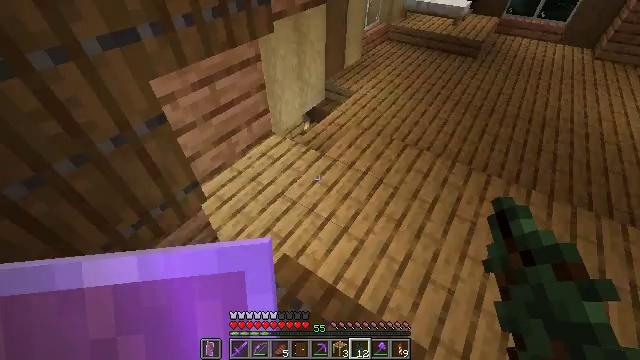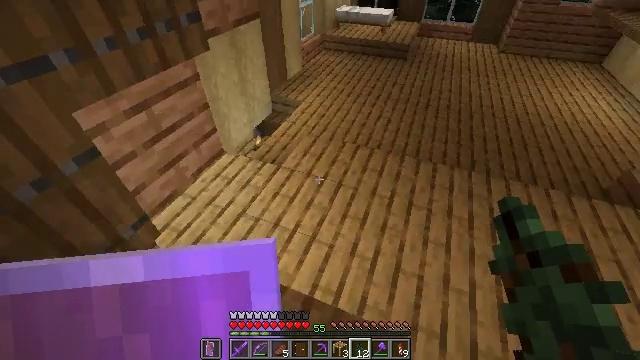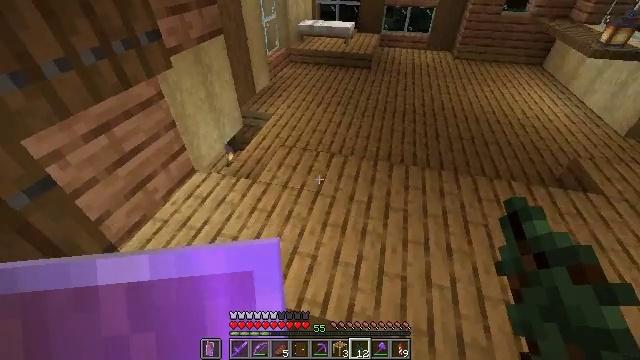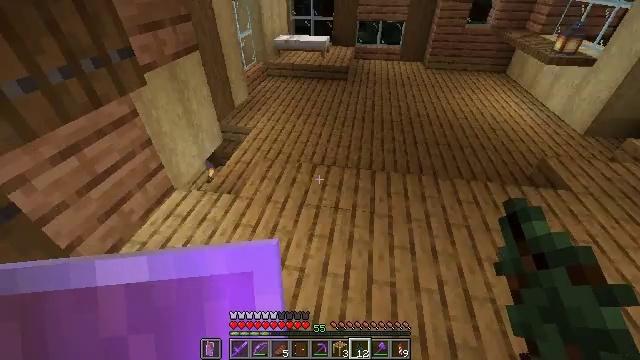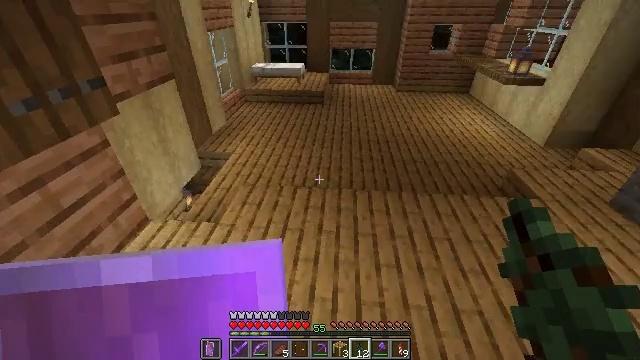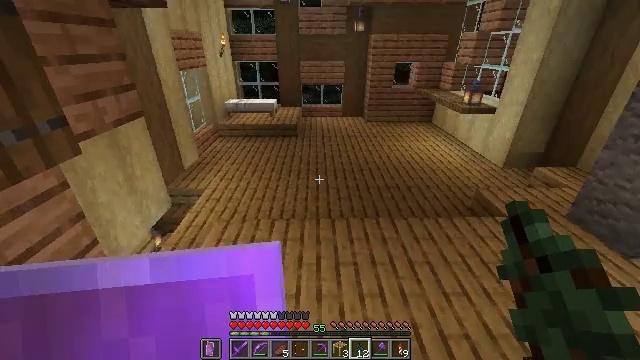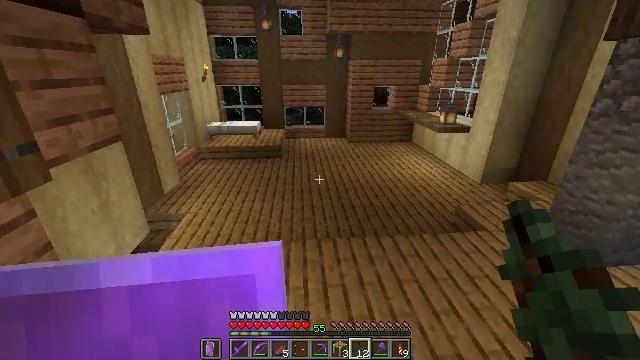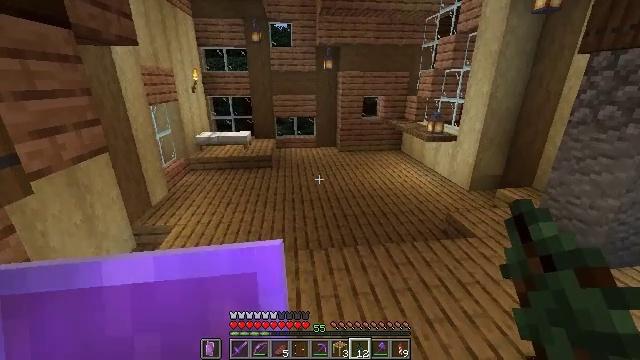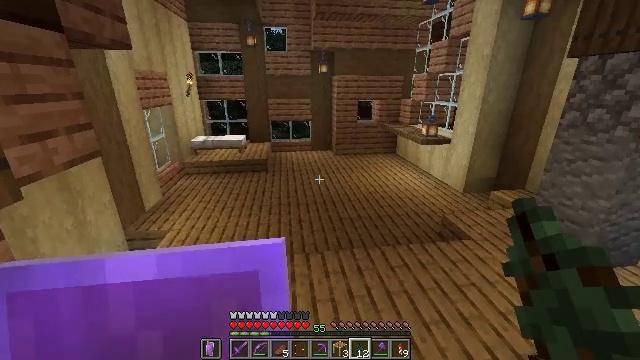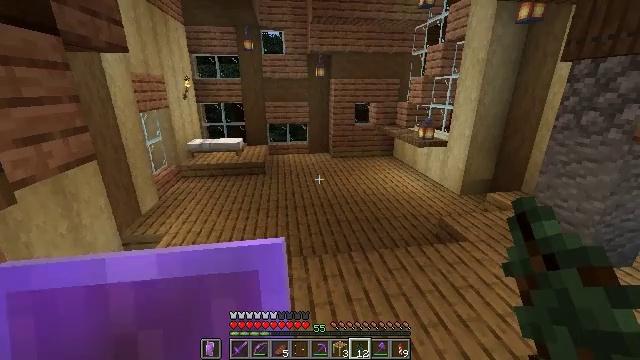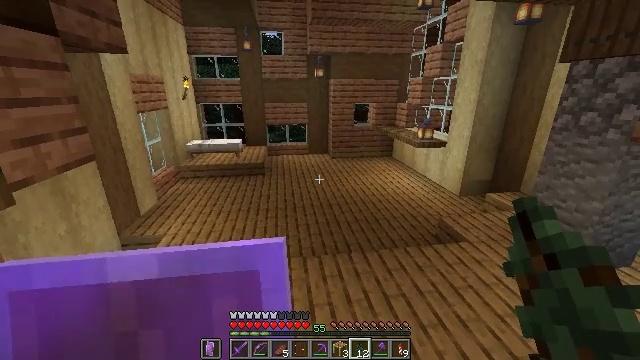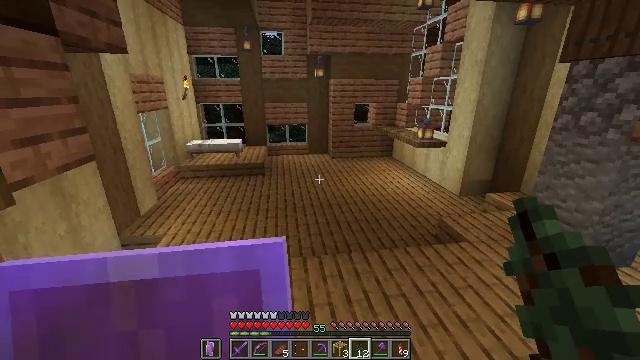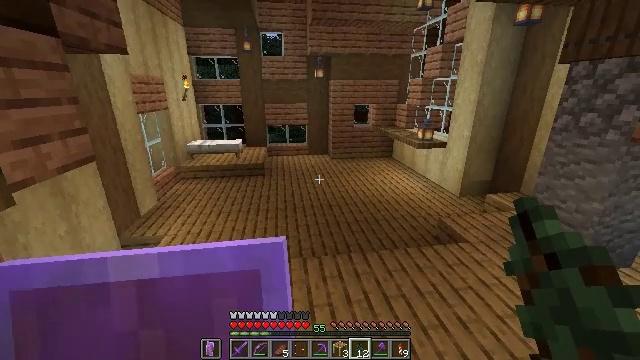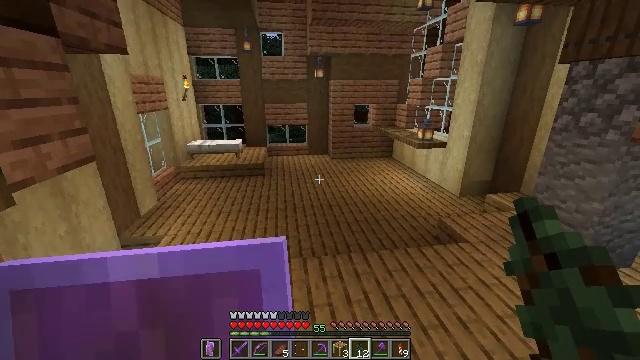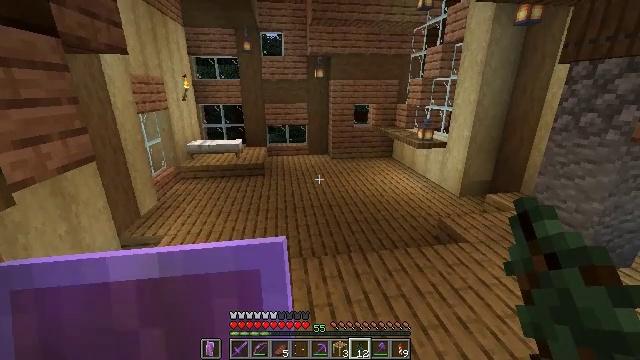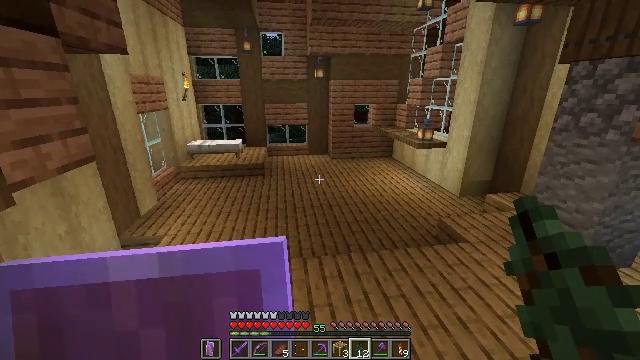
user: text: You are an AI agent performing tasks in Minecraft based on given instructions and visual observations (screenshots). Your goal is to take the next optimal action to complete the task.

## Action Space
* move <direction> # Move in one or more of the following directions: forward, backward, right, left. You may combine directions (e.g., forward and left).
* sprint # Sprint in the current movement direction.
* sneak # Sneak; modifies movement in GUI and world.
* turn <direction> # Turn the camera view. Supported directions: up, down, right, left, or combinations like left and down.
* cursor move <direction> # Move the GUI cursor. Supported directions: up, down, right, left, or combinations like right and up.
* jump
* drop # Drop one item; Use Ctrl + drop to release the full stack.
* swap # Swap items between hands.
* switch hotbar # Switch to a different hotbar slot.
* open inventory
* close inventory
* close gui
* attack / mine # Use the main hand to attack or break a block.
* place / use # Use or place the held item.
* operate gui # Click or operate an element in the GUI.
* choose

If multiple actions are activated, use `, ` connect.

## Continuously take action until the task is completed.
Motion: motion action
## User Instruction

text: Gather items from the brown shulker box by mining it.
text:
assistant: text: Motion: turn right and up
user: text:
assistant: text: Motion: turn right and up
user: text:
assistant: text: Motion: turn right and up
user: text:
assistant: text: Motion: turn right and up
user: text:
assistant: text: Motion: turn right and up
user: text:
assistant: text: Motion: turn right and up
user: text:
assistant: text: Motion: turn right and up
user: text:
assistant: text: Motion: turn right
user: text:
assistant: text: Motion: no_op
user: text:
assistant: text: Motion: no_op
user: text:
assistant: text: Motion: no_op
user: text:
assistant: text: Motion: no_op
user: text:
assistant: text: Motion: no_op
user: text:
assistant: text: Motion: no_op
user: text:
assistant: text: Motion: no_op
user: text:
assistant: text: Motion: no_op
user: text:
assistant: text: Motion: no_op
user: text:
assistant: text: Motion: no_op
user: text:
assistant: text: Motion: no_op
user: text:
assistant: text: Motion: no_op
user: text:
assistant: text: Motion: no_op
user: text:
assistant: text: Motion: no_op
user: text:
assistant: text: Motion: no_op
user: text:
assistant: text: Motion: no_op
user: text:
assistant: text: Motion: no_op
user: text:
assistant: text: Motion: no_op
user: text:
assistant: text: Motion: no_op
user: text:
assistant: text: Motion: move forward
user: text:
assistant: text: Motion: move forward
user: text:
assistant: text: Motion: move forward